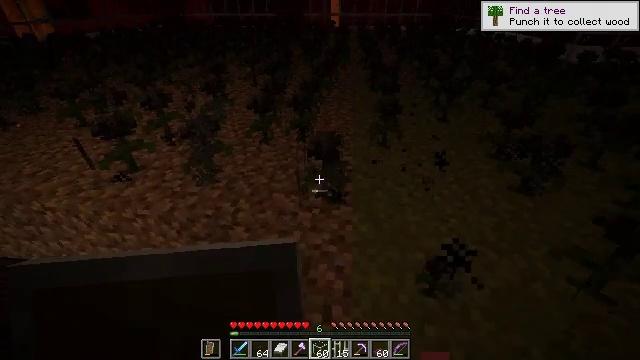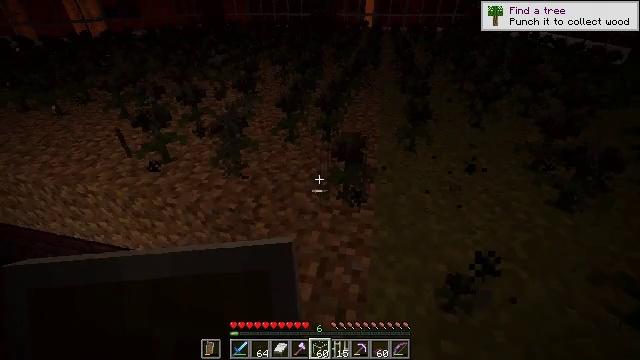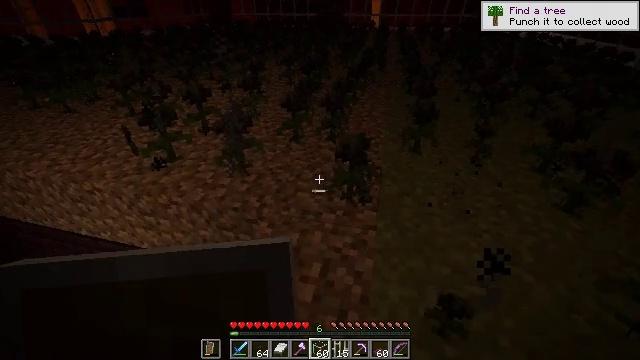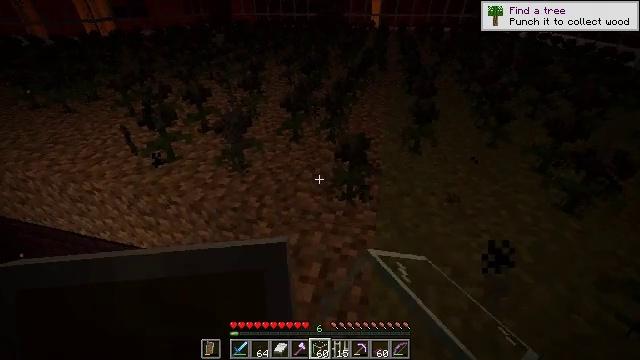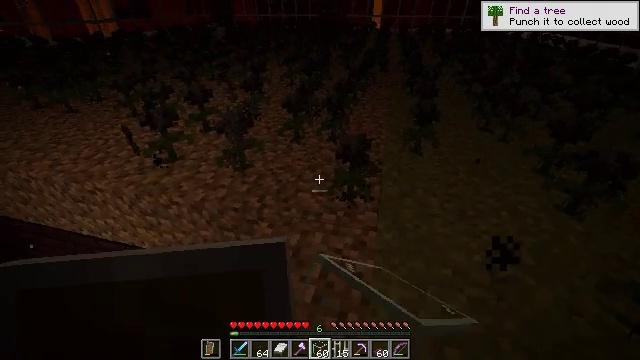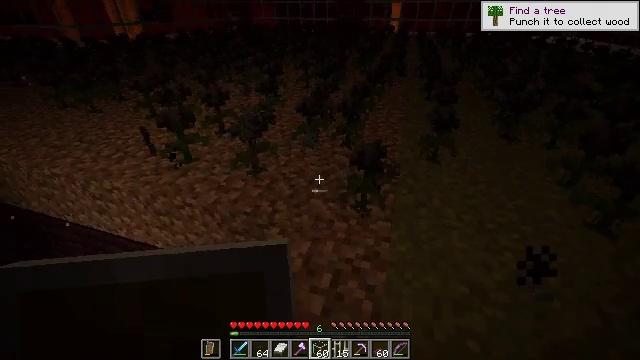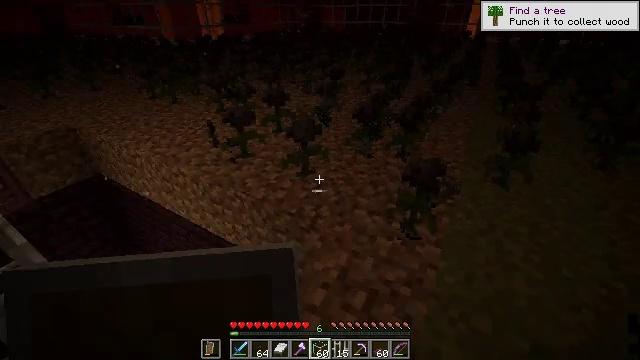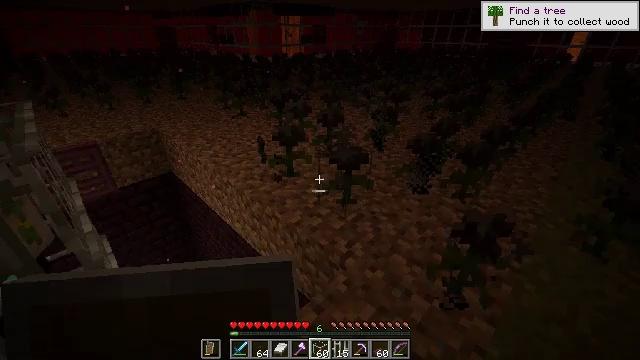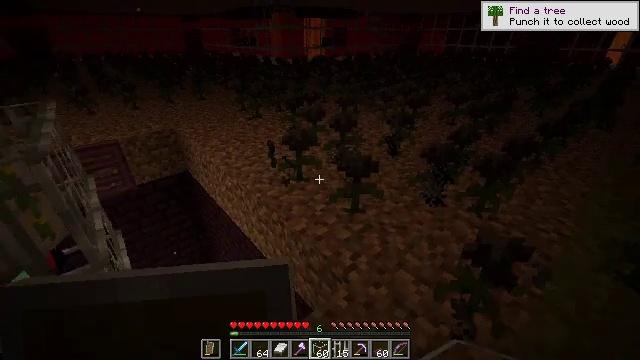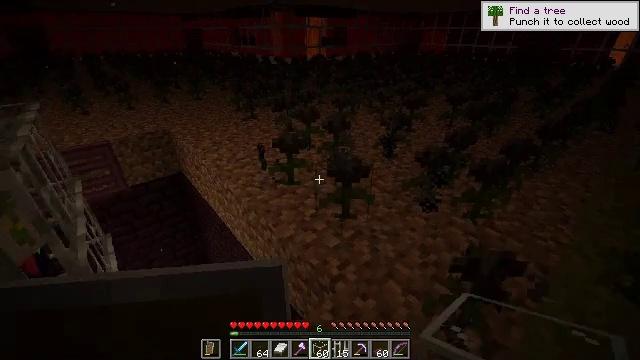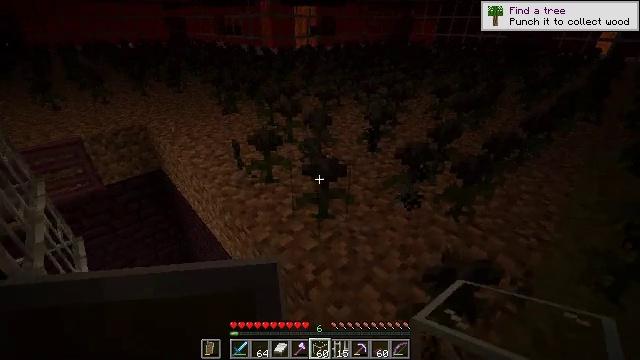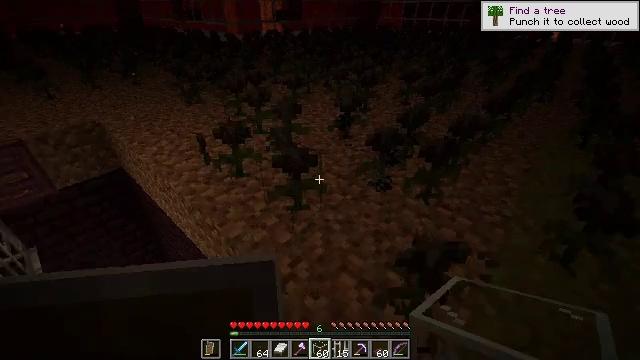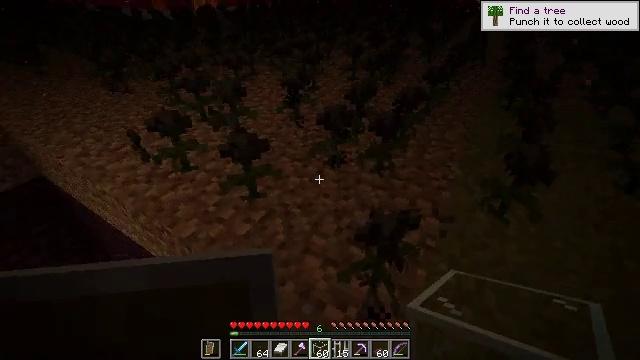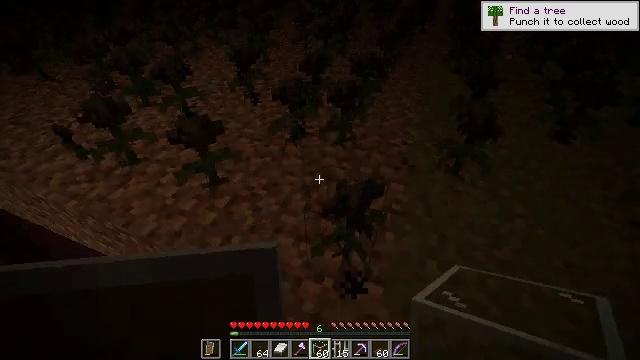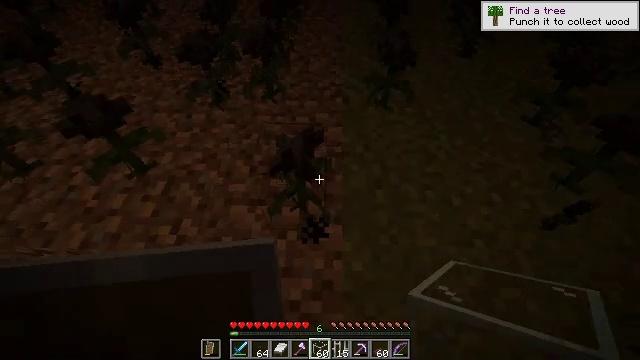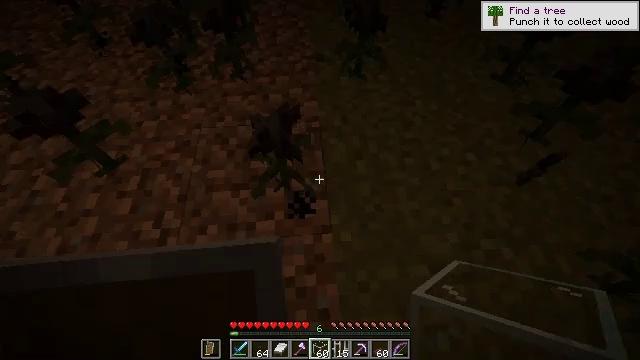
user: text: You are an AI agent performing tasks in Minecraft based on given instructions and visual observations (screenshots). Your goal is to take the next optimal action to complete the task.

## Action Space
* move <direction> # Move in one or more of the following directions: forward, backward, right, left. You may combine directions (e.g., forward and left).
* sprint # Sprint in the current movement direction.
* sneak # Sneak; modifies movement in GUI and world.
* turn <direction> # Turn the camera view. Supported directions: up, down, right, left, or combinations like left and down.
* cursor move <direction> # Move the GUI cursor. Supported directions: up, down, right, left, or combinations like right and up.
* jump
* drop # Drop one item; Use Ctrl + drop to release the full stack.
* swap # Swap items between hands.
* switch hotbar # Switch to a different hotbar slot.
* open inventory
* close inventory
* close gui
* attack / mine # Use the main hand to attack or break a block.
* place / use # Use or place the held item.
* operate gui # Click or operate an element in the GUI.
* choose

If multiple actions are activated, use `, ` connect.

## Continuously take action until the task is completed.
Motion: motion action
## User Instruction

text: Carefully break the wither rose.
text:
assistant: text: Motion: turn left
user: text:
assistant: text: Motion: turn left, attack / mine
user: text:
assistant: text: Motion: attack / mine
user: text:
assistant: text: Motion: no_op
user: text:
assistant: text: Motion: move forward, turn left
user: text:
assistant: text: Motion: move forward and move right, turn left
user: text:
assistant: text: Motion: move forward and move right, turn left and up
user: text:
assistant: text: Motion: move forward and move right, turn left
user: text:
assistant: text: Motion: move forward and move right
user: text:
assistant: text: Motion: turn right and down
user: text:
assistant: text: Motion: turn right and down
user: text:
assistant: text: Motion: turn right and down
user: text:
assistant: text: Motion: turn right and down
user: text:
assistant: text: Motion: turn right and down
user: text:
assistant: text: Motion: turn right and down
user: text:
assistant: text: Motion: no_op
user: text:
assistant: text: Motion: move back
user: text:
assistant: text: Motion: move back
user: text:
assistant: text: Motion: turn left and up
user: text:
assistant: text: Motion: turn left and up
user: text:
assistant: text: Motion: turn left and up
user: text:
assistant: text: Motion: turn left and up
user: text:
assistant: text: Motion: no_op
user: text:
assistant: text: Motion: attack / mine
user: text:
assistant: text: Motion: attack / mine
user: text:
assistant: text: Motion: turn right
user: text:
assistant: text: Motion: move forward, turn right and up
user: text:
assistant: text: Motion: move forward, turn right and up
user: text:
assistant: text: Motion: move forward, turn right and up
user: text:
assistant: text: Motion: move forward